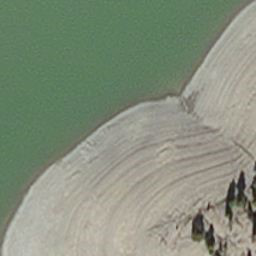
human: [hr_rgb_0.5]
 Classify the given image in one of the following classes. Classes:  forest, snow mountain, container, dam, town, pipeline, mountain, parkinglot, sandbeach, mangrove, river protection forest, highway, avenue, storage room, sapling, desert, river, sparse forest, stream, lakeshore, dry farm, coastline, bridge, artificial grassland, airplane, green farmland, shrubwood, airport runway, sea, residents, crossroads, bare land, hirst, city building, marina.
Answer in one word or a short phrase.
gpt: hirst